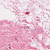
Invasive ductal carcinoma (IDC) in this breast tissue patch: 0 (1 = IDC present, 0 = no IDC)